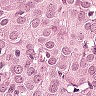
Metastatic tissue present: yes